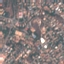
Land use / land cover class: Residential